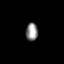
Tissue: lung
Cell type: Epithelial cells
Senescence score: 0.19
Nuclear area (px): 210
Mean DAPI intensity: 142.057